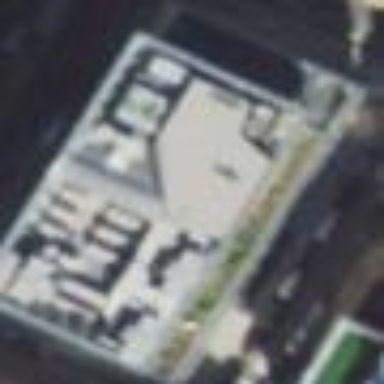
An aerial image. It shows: University building.